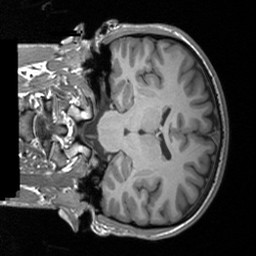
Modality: T1w
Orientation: coronal
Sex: male
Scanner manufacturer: siemens
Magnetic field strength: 3 T
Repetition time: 1.9 s
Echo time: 0.00226 s